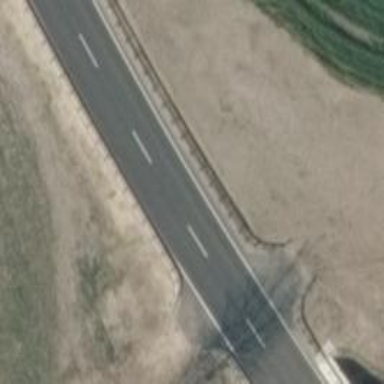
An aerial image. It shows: Secondary road with asphalt surface.